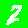
Digit: 2